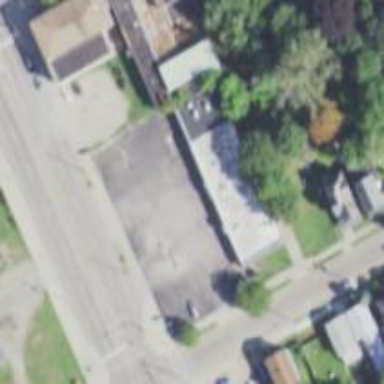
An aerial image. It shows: Convenience shop.